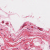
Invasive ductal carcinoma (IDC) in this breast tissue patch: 0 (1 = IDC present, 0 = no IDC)